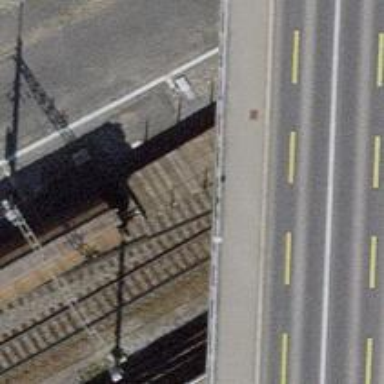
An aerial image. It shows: Railway switch.